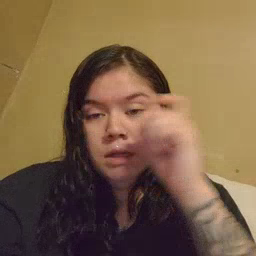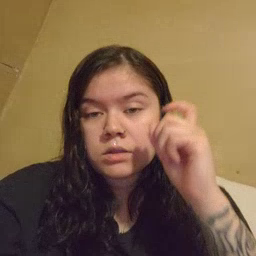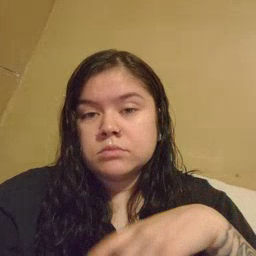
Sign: because